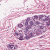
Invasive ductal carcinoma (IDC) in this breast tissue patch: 0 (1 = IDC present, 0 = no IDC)